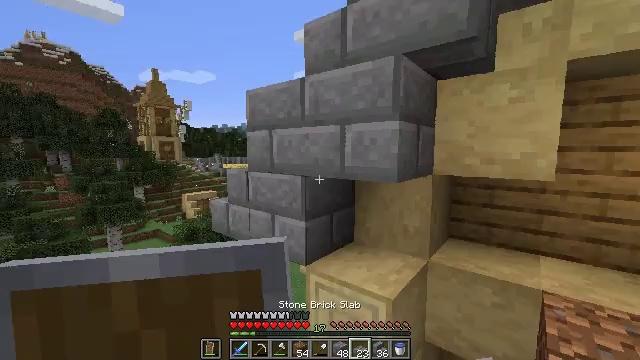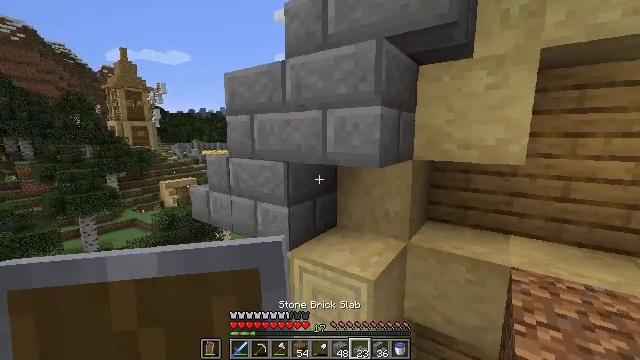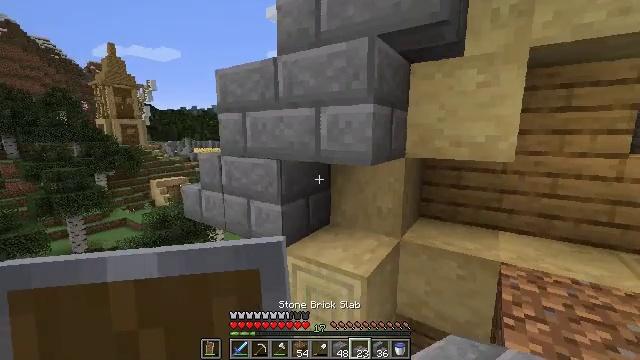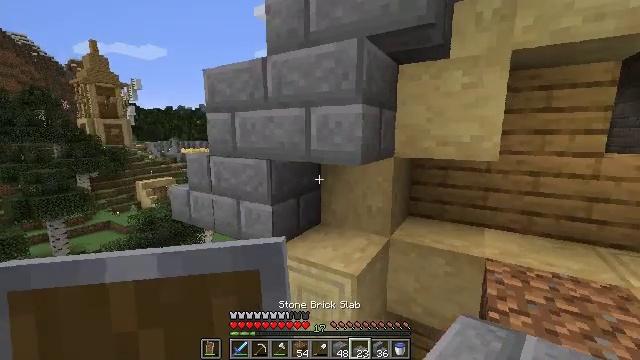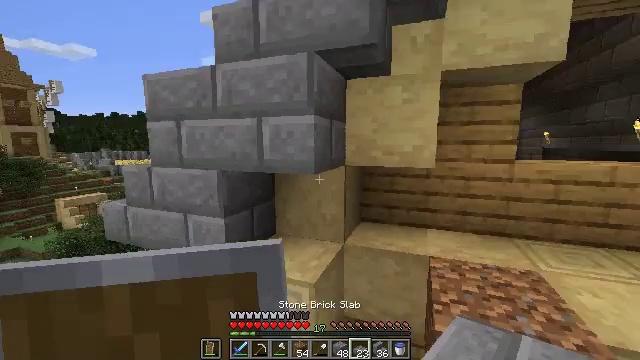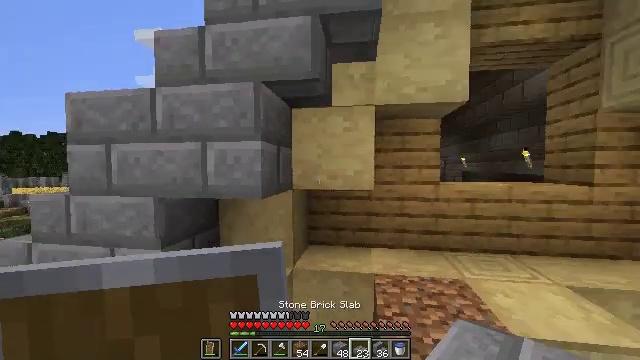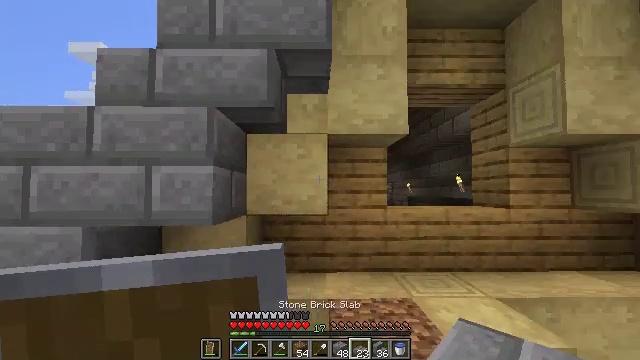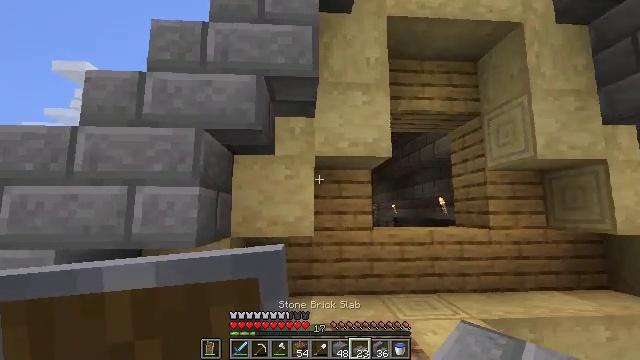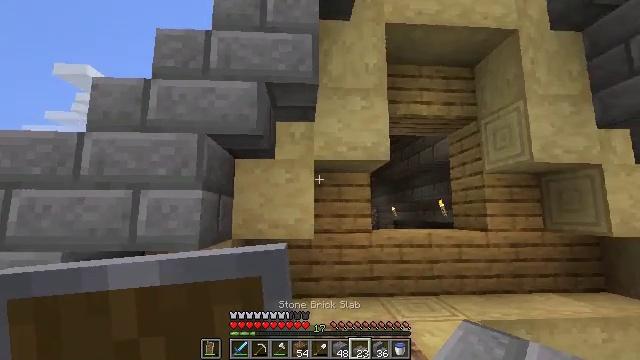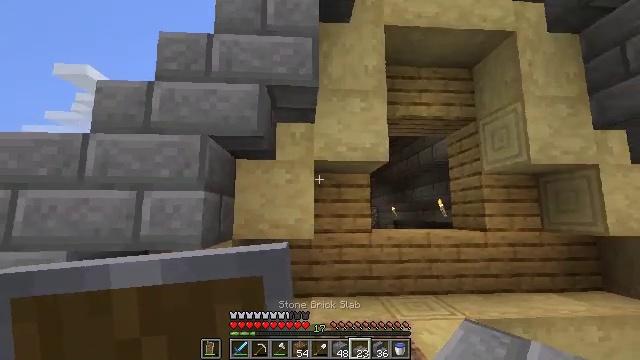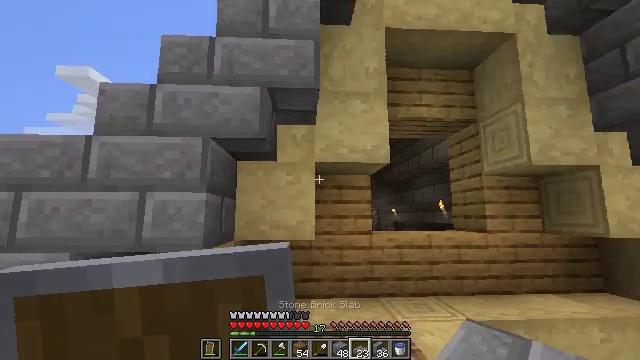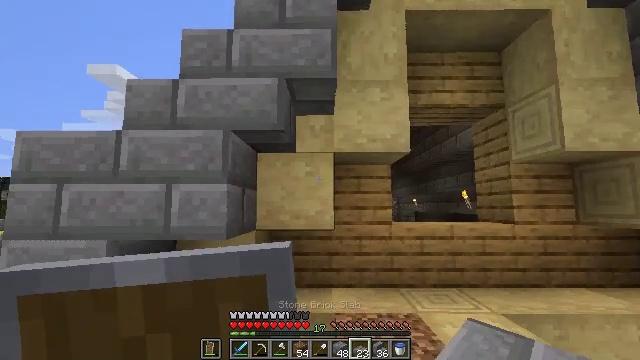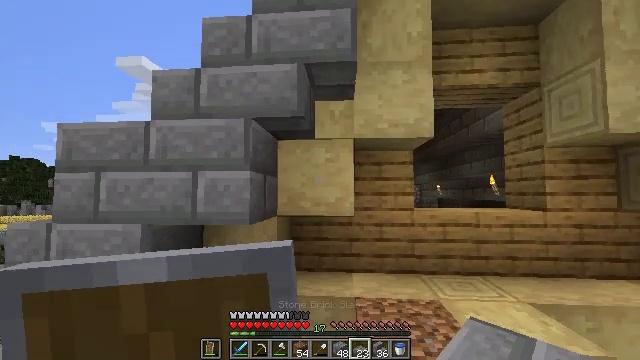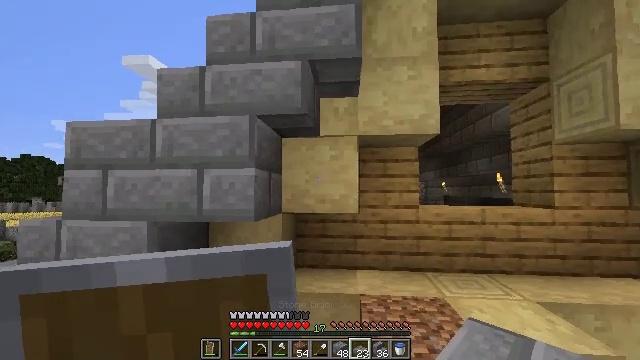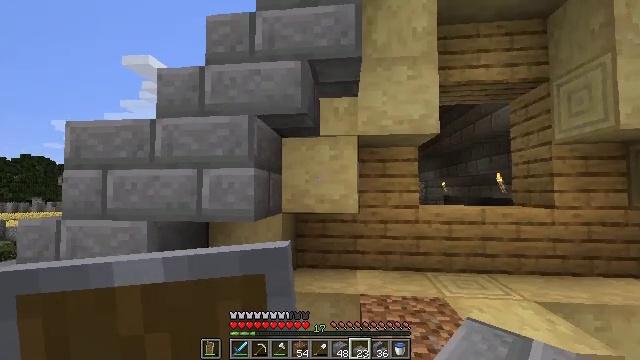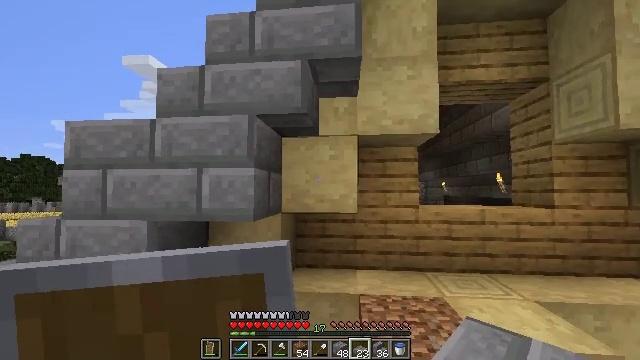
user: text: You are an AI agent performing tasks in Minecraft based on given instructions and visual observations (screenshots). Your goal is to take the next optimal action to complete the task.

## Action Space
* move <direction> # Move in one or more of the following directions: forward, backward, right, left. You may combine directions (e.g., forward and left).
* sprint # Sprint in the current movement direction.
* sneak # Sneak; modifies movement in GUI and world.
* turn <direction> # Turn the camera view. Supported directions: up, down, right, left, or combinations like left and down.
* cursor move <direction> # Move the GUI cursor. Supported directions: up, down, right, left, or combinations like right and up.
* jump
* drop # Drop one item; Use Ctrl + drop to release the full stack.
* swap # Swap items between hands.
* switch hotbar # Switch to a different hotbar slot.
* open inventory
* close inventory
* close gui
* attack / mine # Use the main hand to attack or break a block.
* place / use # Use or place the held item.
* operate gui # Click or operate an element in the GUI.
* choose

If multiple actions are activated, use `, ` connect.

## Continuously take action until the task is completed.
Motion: motion action
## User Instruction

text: Attack the stone brick slab to gather it.
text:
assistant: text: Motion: sneak, turn right and down
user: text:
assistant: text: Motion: sneak, turn right
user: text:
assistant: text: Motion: move back, sneak, turn right
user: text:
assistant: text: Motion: move back, sneak, turn right and up
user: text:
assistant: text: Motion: move back, sneak, turn right and up
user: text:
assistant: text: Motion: move back, sneak, turn right and up
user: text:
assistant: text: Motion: move back, sneak, turn right and up
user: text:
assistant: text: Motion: move back, sneak
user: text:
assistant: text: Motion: move back, sneak
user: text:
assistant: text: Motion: move back, sneak
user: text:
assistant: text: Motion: move back, sneak, turn left and down
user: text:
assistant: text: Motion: move back, sneak, turn left and down
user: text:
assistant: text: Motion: move back, sneak, turn left
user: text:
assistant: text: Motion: sneak
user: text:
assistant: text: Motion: sneak
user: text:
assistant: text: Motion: sneak
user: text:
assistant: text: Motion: sneak, turn left
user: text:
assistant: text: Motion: sneak
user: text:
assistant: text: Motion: sneak, turn left
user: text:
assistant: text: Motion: sneak
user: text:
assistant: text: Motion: sneak
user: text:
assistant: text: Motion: sneak
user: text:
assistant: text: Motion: sneak
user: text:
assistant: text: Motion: sneak
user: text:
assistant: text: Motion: sneak
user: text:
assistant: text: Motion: sneak
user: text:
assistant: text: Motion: sneak
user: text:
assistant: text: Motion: sneak
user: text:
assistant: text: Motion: sneak
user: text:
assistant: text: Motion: sneak